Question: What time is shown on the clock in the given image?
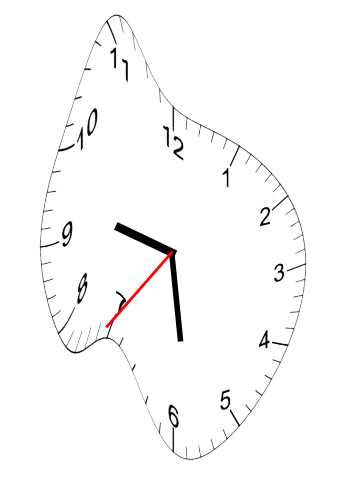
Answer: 09:28:36